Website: apple-inc
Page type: customer-info-address
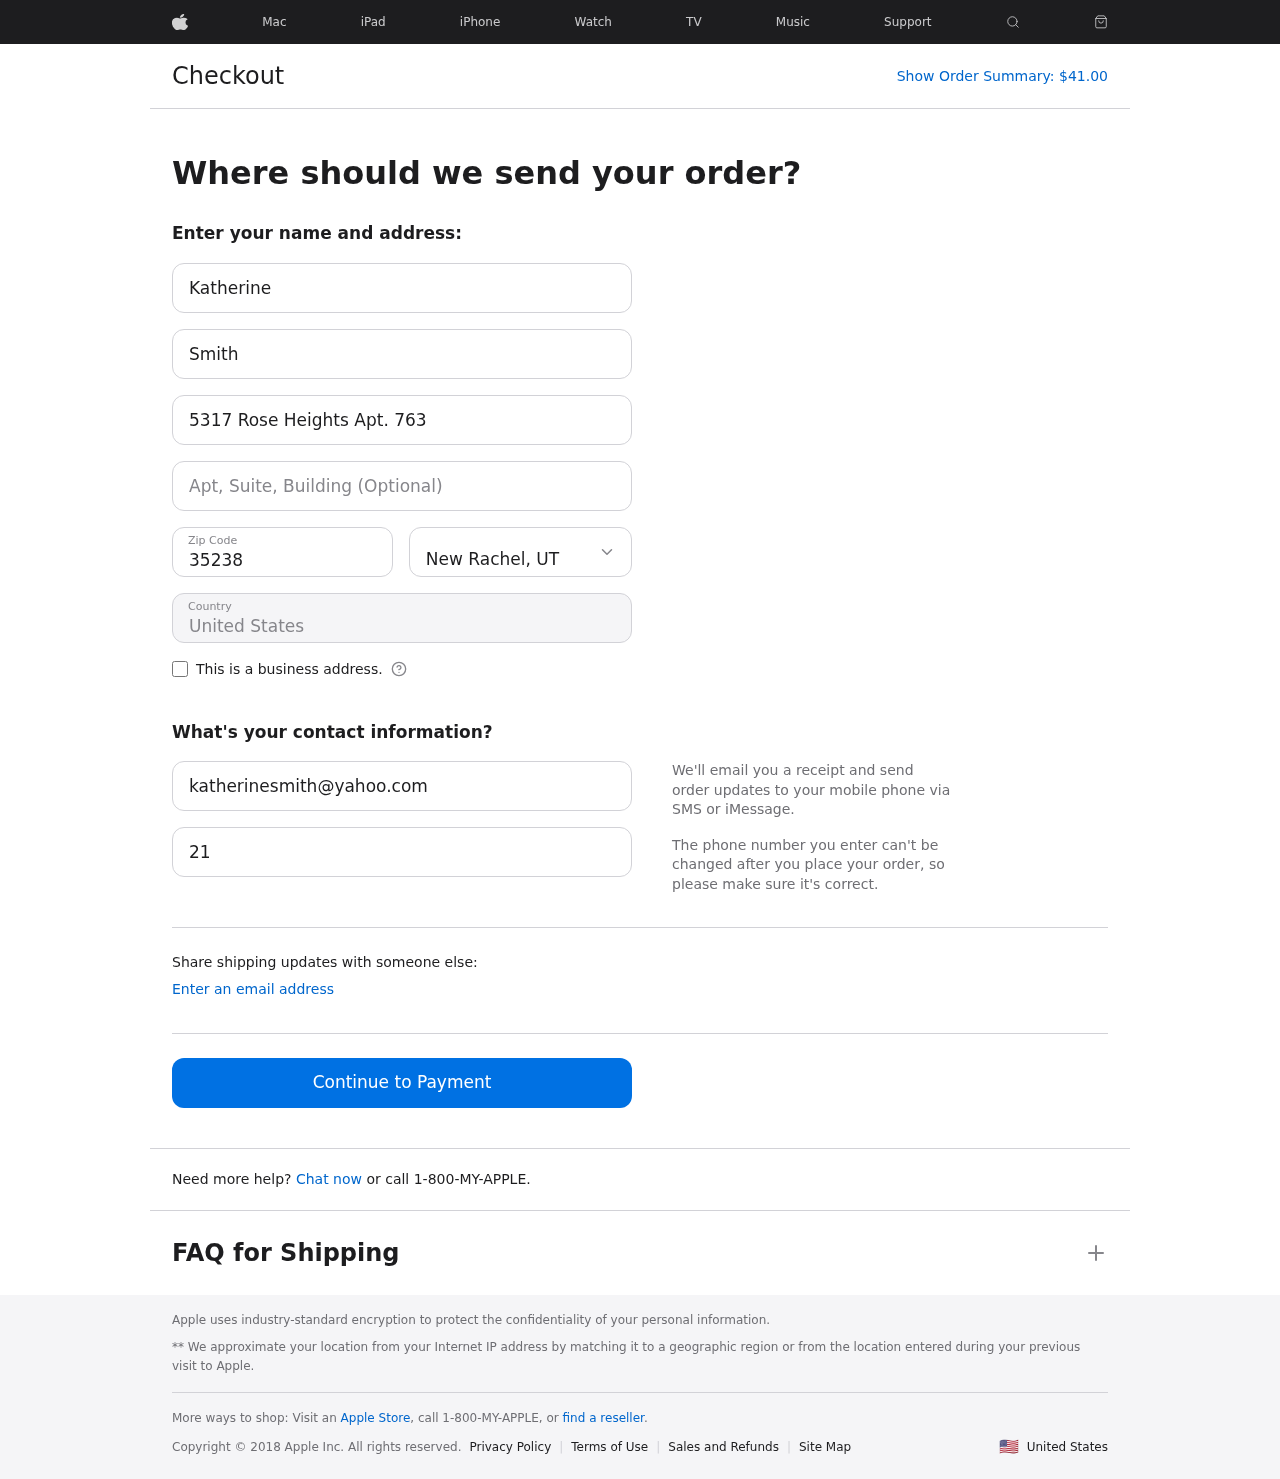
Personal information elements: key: PII_CITY_STATE
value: New Rachel, UT
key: PII_COUNTRY
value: United States
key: PII_EMAIL
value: katherinesmith@yahoo.com
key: PII_FIRSTNAME
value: Katherine
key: PII_LASTNAME
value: Smith
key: PII_PHONE
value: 2166758257
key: PII_POSTCODE
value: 35238
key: PII_STREET
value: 5317 Rose Heights Apt. 763
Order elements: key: ORDER_TOTAL
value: $41.00